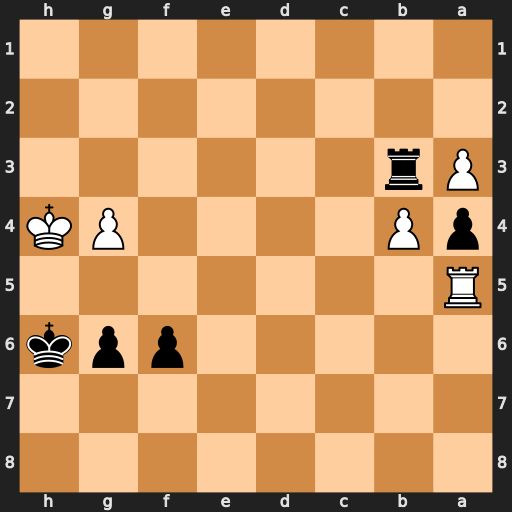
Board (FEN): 8/8/5ppk/R7/pP4PK/Pr6/8/8
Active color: b
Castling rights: -
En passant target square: -
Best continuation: g5+ Rxg5 fxg5#